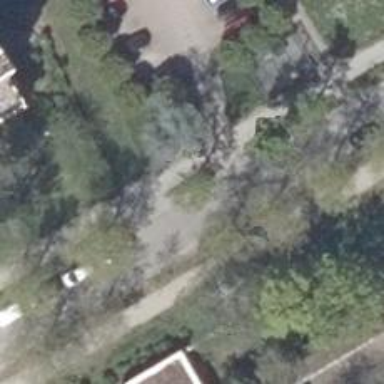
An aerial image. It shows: Avenue lined with broadleaved deciduous trees.